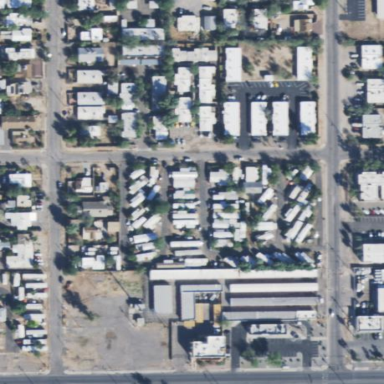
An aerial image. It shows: Residential area known as trailer park.